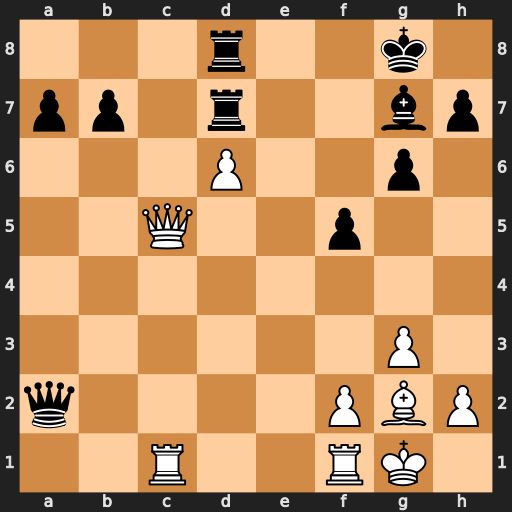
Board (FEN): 3r2k1/pp1r2bp/3P2p1/2Q2p2/8/6P1/q4PBP/2R2RK1
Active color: w
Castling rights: -
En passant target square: -
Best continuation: Bd5+ Kh8 Bxa2